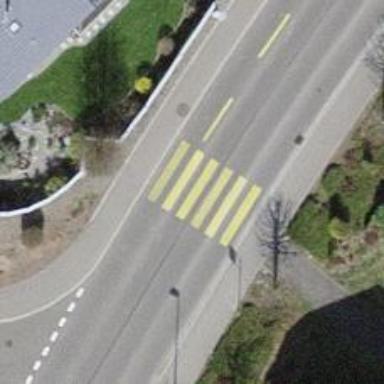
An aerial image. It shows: Uncontrolled zebra crossing.